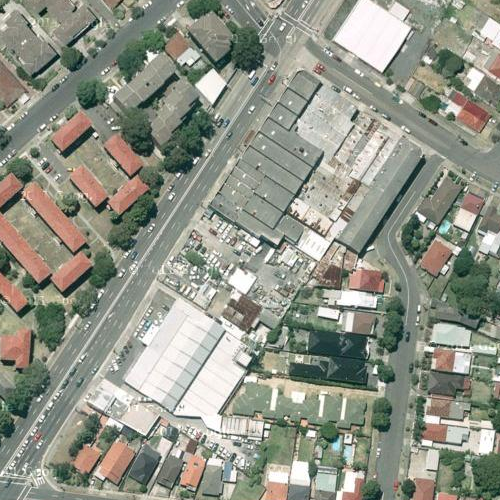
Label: sydney